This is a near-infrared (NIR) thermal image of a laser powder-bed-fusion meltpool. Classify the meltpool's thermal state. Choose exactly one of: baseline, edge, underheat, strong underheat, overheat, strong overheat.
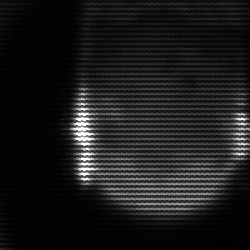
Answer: edge